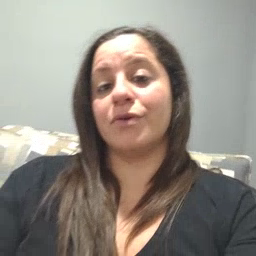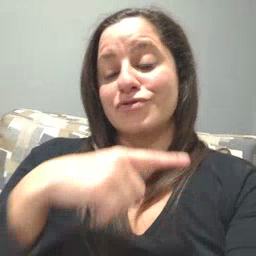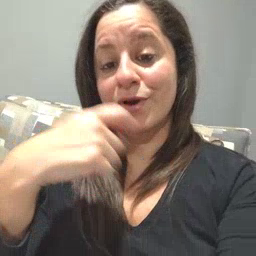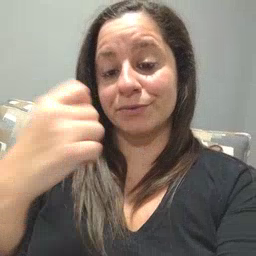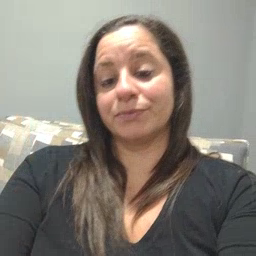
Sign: dryer